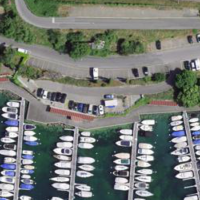
EUNIS habitat code: 54
Species observed at this site:
Erigeron karvinskianus
Orthetrum cancellatum